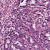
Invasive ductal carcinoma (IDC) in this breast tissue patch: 1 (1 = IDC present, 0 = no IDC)